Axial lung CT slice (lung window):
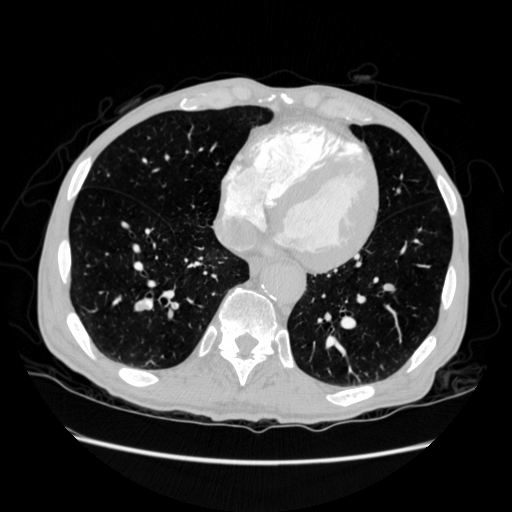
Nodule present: no